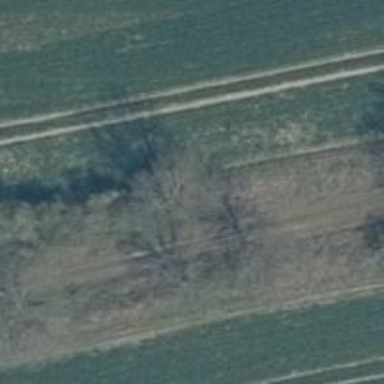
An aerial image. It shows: Row of trees in natural setting.